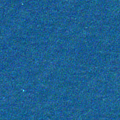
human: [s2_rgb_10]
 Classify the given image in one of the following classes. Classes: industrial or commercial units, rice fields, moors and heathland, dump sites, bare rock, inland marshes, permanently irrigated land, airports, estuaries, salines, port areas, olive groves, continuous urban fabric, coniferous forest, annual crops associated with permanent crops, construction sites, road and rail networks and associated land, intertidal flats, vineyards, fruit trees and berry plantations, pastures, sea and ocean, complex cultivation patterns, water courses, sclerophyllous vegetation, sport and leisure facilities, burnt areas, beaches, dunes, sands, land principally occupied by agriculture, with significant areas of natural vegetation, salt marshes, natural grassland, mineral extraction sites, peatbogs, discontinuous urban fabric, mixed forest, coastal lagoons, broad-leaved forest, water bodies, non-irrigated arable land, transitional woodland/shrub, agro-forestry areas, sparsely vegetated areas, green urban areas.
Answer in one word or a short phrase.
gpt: sea and ocean